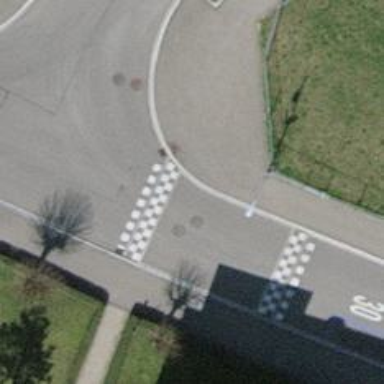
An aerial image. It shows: Unmarked crossing with traffic calming table on the road.